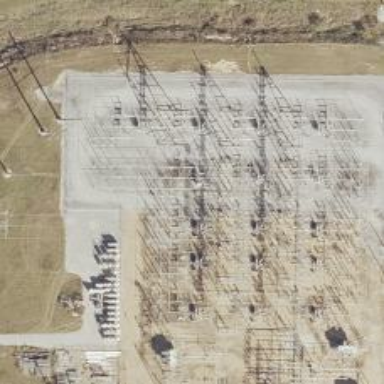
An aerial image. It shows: Switch used for power control.